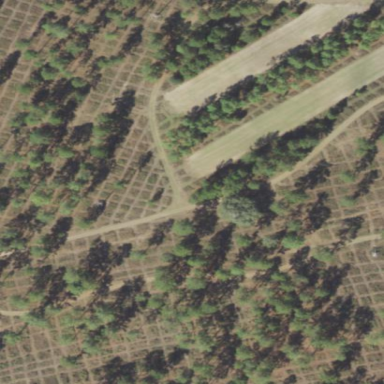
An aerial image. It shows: Orchard.